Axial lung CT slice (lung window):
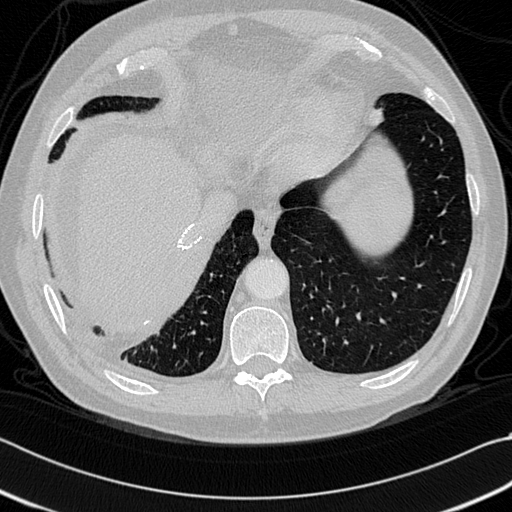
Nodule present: no